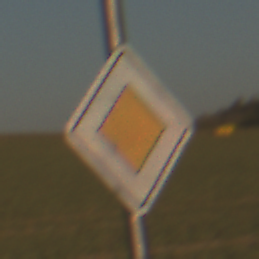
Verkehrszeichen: Vorfahrtsstrasse
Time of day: SunriseSunset
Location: Outdoor (Nature)
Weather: PartlyCloudy
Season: NotSpecified
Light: Natural